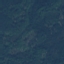
Label: Forest